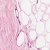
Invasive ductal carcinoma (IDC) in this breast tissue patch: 0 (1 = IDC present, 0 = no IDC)